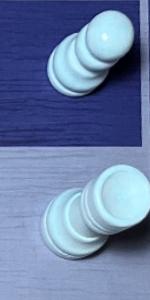
Label: Rook_White